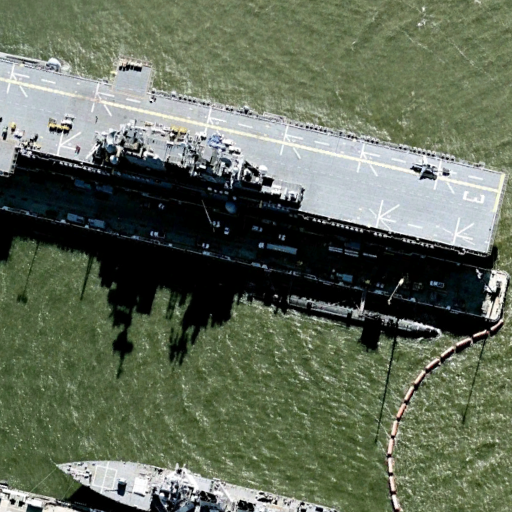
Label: assault